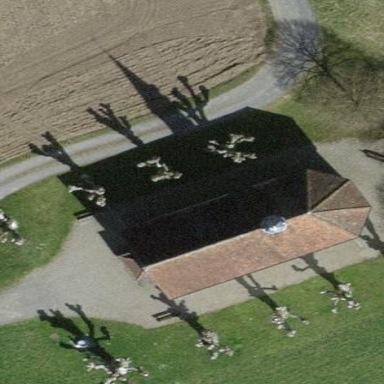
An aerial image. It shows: Chapel that serves as place of worship.